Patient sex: M
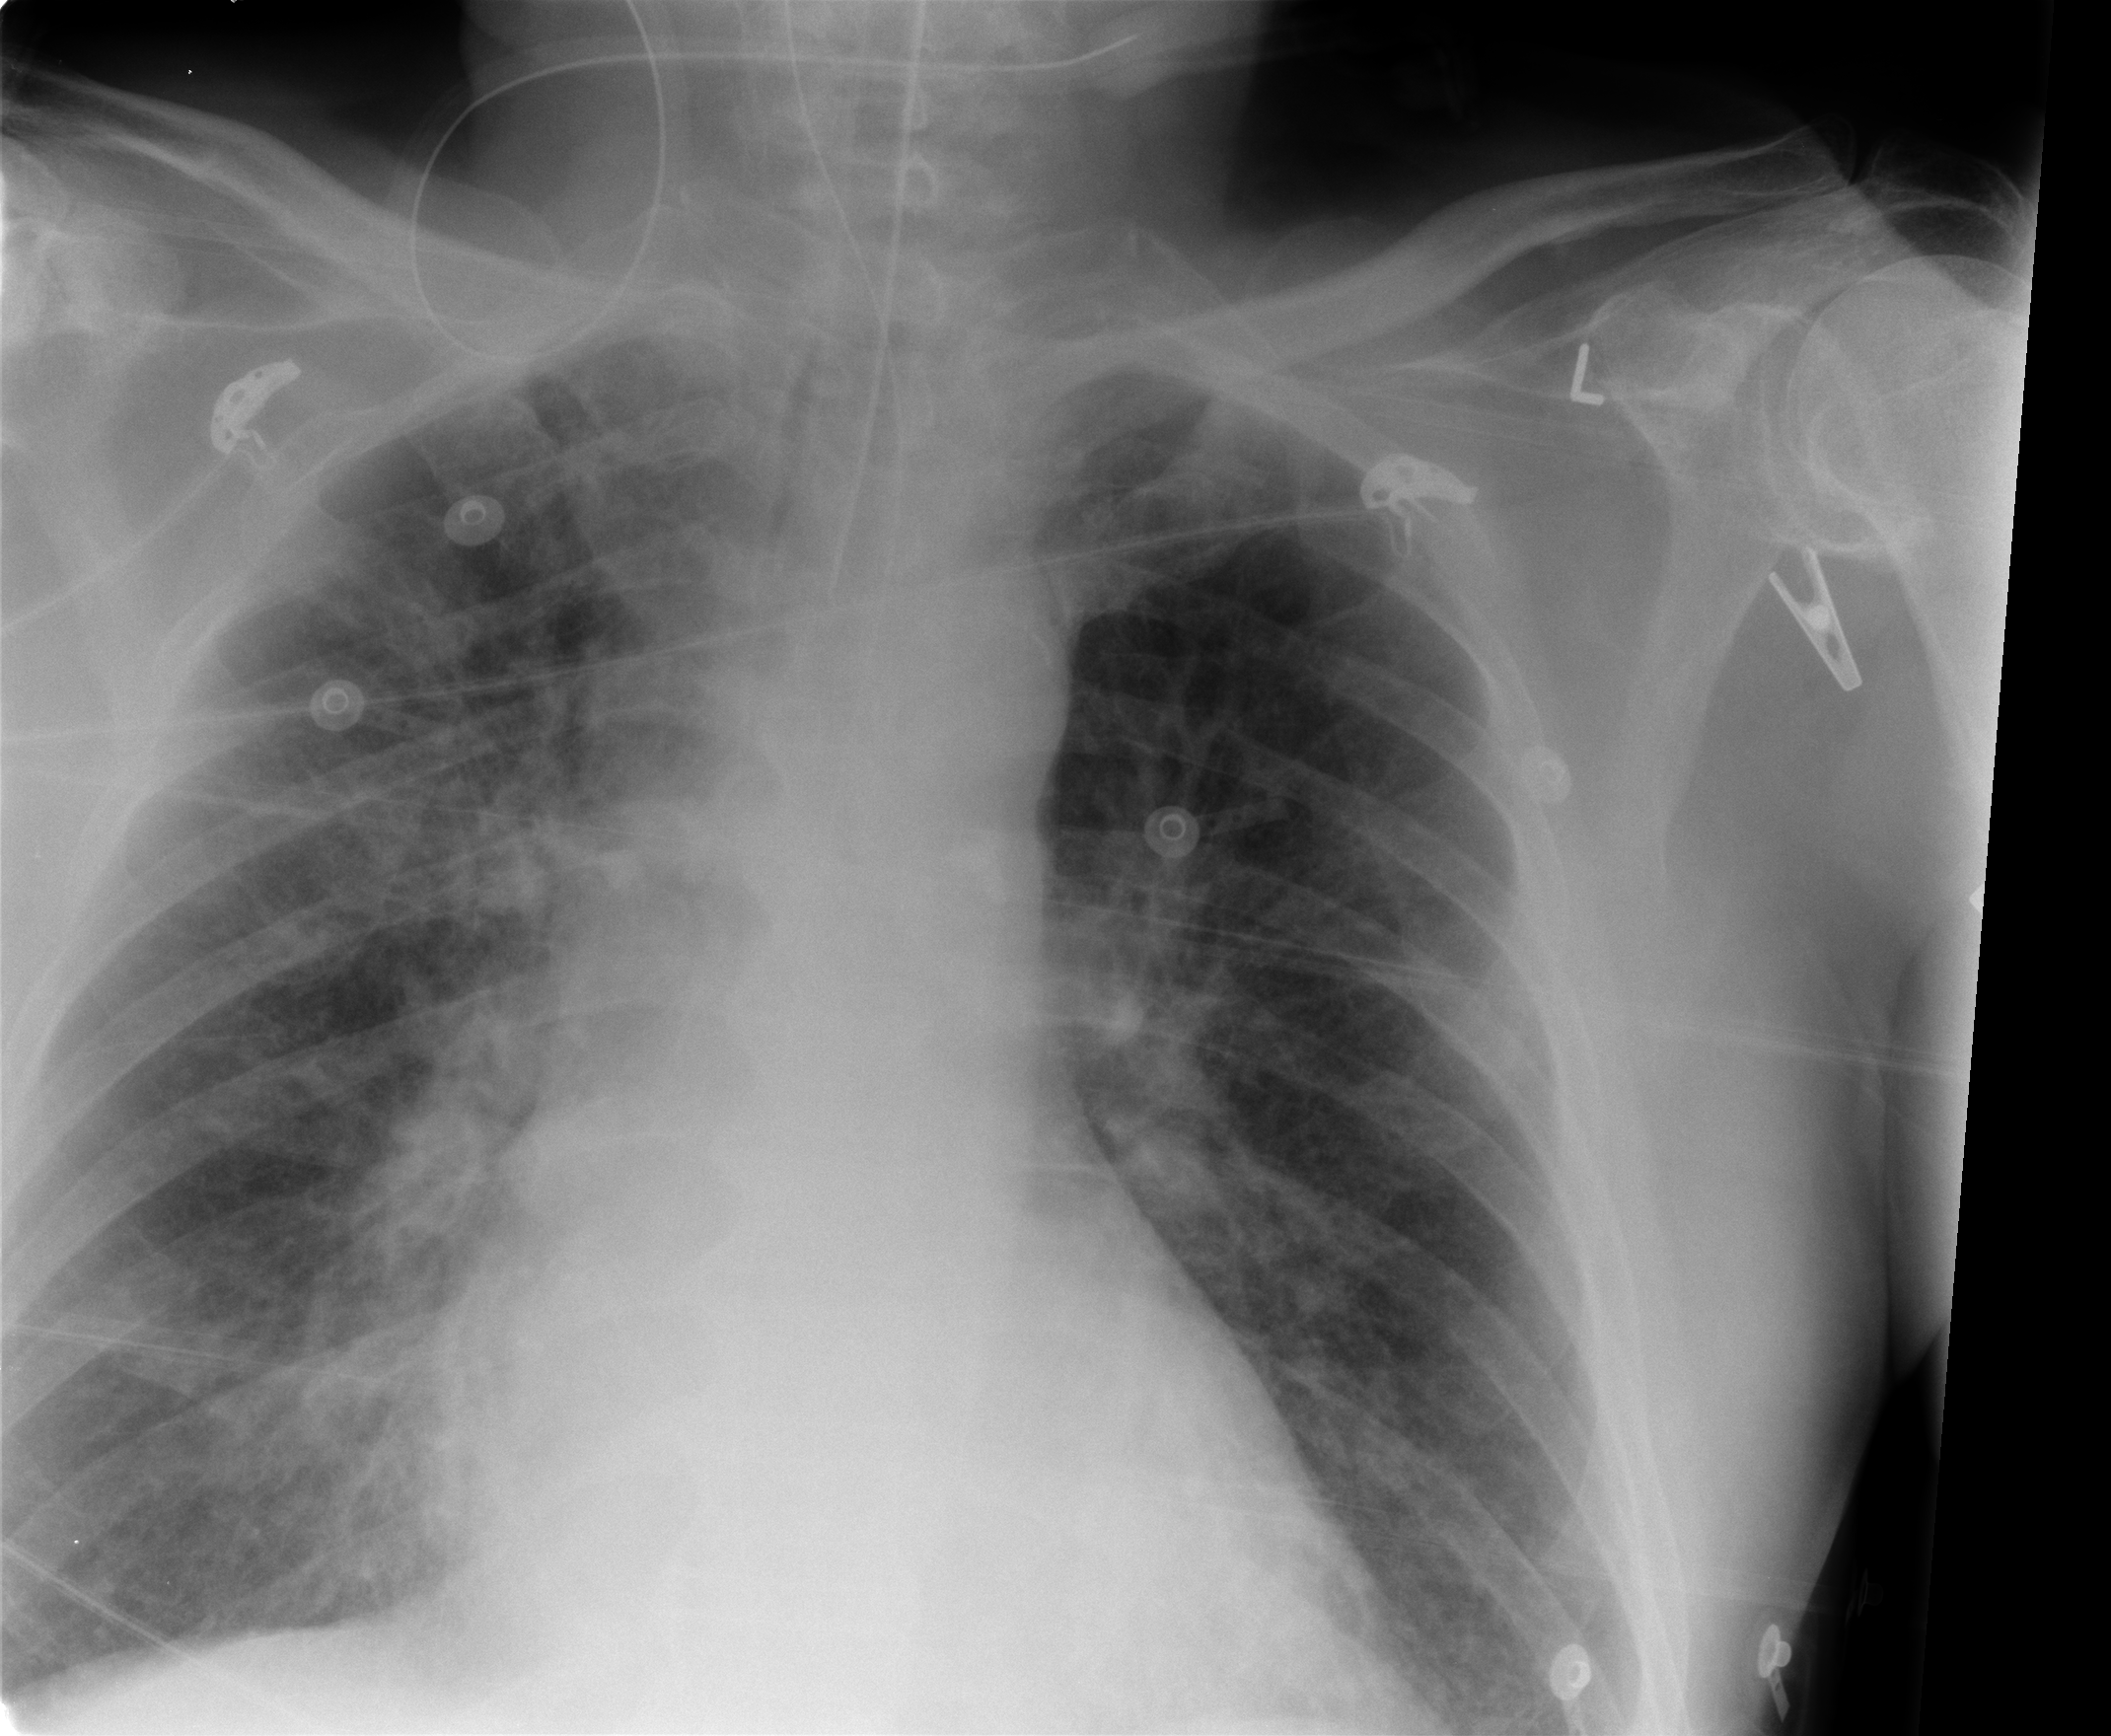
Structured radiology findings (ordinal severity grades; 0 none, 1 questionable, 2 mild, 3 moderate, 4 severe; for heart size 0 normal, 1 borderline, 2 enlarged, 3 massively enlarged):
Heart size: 2
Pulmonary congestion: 2
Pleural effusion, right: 0
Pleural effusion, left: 0
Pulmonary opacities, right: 2
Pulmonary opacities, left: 0
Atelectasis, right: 2
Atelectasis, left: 2